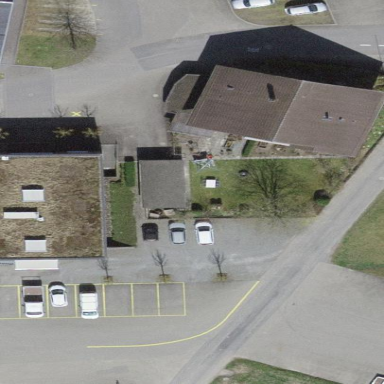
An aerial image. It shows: House with flat roof.